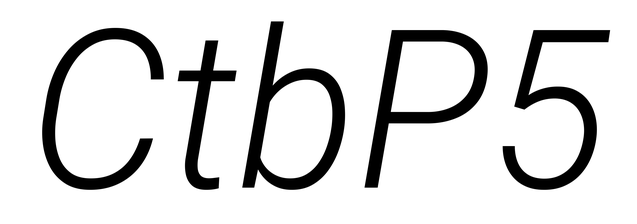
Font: Roboto-Italic_Light_Italic